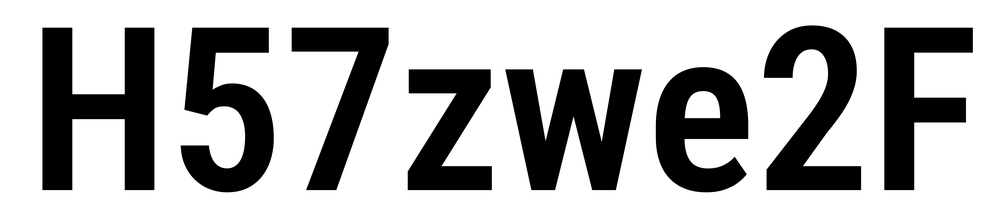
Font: Roboto_Condensed_SemiBold